Question: Can you apply conditional formatting comparing multiple criteria (e.g. two pivot table columns)?
I have a PivotTable in Excel 2013 that compares variable percentage rates and their corresponding values. I want to apply conditional formatting to the PivotTable by highlighting each cell that is greater than the adjacent percentage rate in red, and less than in green. My goal is to apply the formatting to all cells in the column so that I can apply filters.
Below is an example of what I am trying to accomplish:

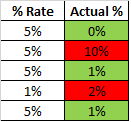
Answer: Select the column to be highlighted and HOME > Styles - Conditional Formatting, New Rule..., and
'''
=G1>F1 with red colour
=G1<F1 with green colour
'''
leaves equal values without highlighting. If bothered by highlighting of column label or other cells, select a cell without formatting and Copy, Paste Special, Formats over the top of those.